Interaction volume radius: 5 \u00c5
Interaction volume height: 10 \u00c5
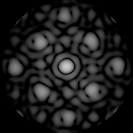
Disorder parameter: 0.2401